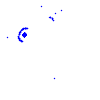
Particle: electron